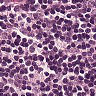
Metastatic tissue present: no